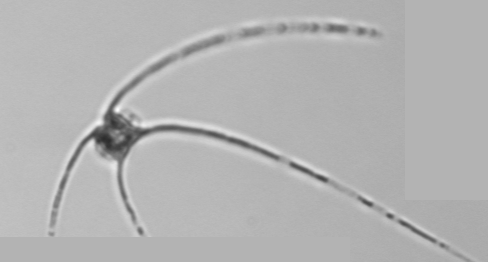
Label: Chaetoceros_peruvianis